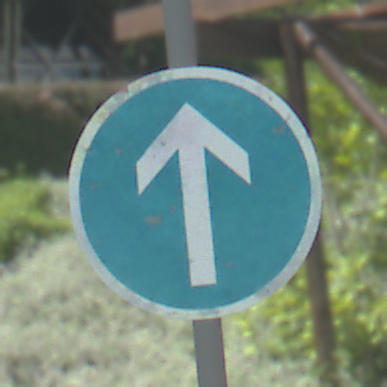
Verkehrszeichen: VorgeschriebeneFahrtrichtungGeradeaus
Umgebung: Outdoor, Nature
Tageszeit: Midday
Wetter: PartlyCloudy
Licht: Natural
Jahreszeit: NotSpecified
Kontrast: HighContrast